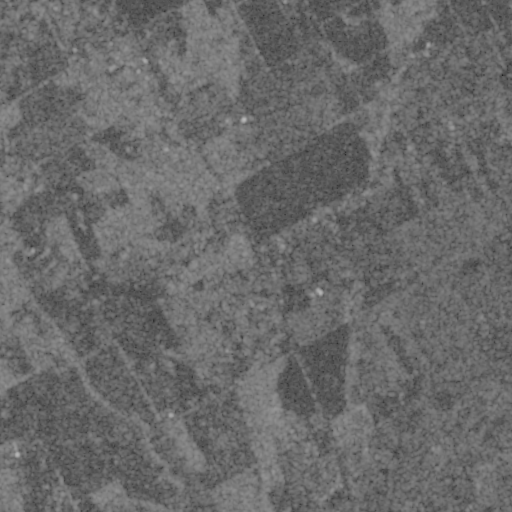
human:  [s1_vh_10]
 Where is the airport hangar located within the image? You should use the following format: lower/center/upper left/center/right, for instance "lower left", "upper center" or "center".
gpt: The airport hangar is located in the lower left of the image.
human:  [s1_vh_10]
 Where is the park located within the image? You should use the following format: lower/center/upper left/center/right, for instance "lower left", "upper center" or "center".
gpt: The park is located in the upper left of the image.
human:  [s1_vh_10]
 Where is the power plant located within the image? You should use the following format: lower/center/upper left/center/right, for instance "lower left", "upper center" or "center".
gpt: There is no power plant in the image.

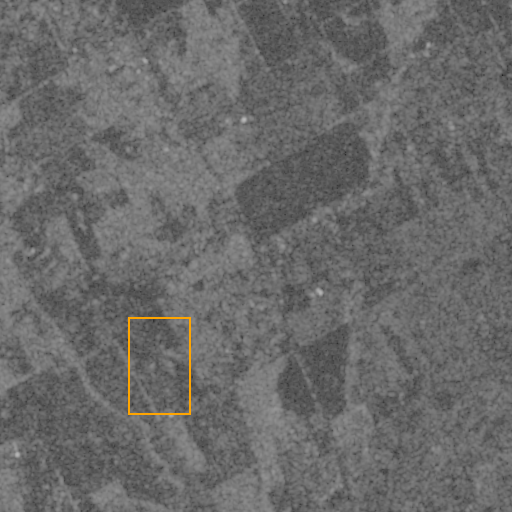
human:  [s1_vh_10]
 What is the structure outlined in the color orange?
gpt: The structure outlined in orange is an airport.
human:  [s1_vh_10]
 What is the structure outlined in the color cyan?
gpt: There is no cyan outline.